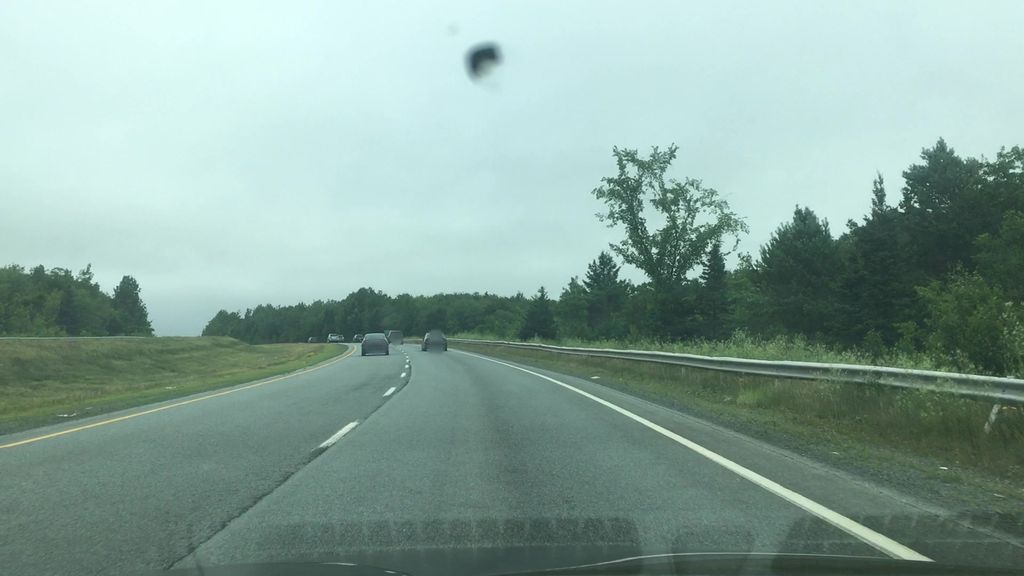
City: halifax